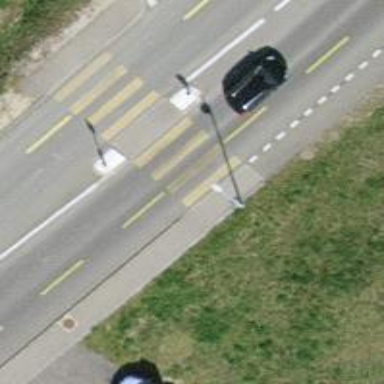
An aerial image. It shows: Primary highway with asphalt surface and designated lane for cyclists.